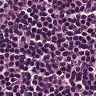
Metastatic tissue present: no